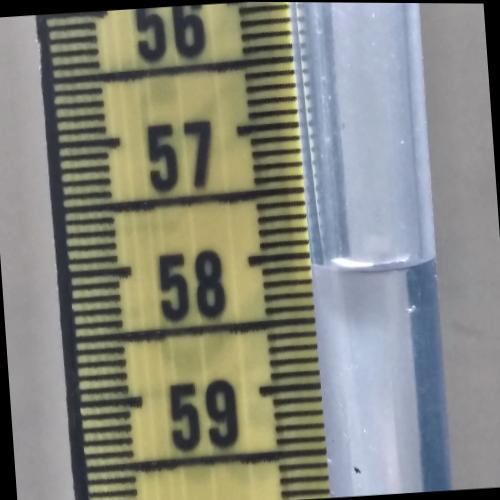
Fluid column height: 58.1 cm